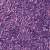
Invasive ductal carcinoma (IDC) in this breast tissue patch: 1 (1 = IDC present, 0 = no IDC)